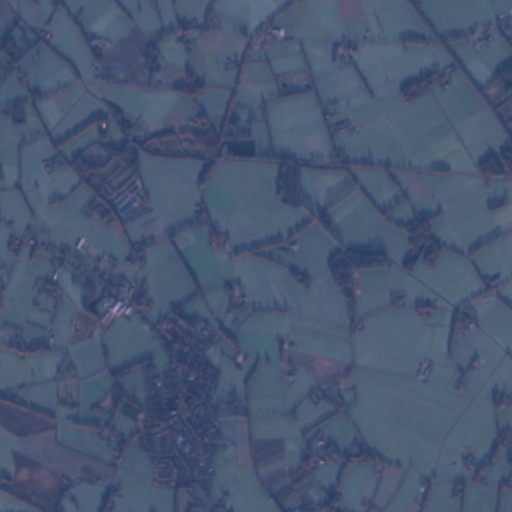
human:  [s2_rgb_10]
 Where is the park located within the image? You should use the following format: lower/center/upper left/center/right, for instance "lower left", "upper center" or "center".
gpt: The park is located in the lower left of the image.
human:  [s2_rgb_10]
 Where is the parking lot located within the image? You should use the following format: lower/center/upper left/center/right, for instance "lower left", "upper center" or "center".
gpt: The parking lot is located in the lower center of the image.
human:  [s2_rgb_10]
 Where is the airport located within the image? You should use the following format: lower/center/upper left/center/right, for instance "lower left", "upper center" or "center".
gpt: There is no airport in the image.